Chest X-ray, PA view. Patient: 48 years old, sex F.
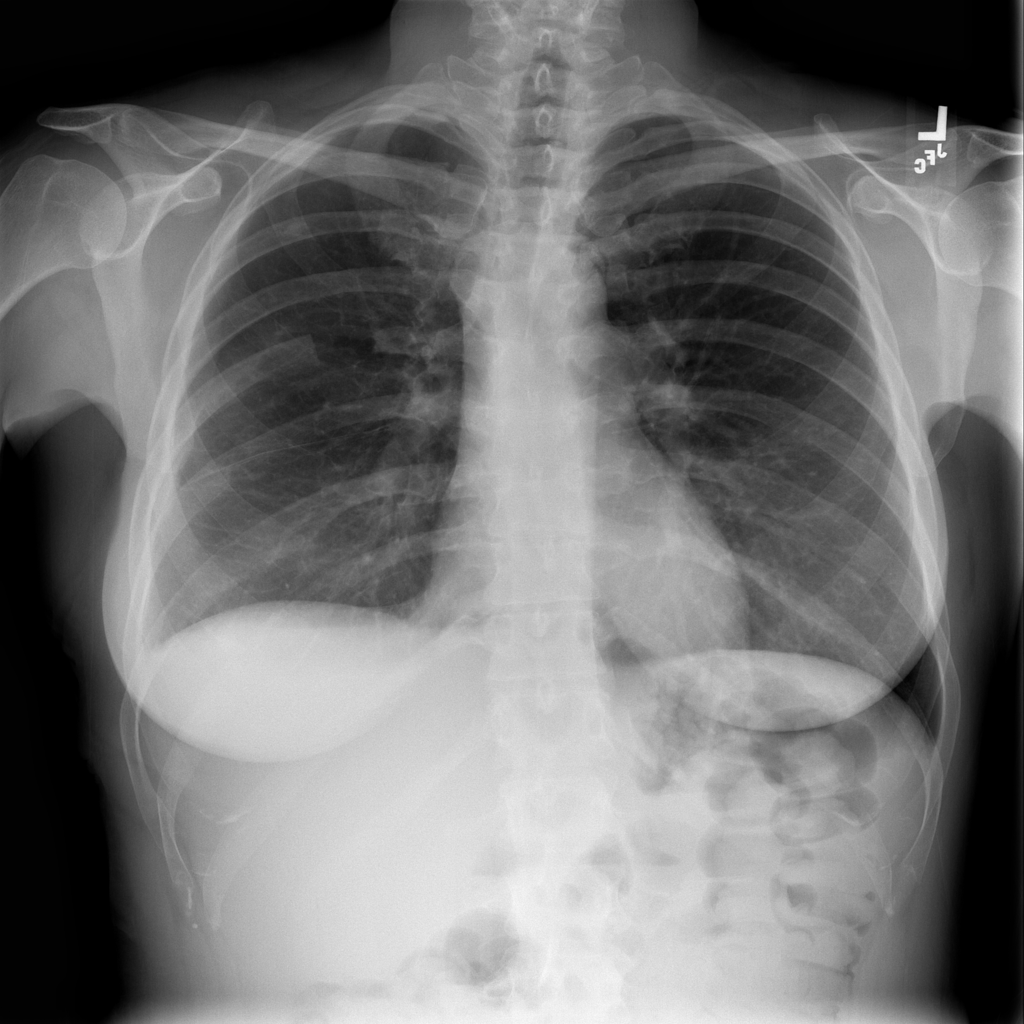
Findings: Pneumothorax